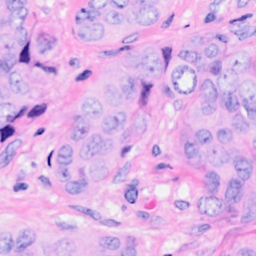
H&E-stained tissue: Breast